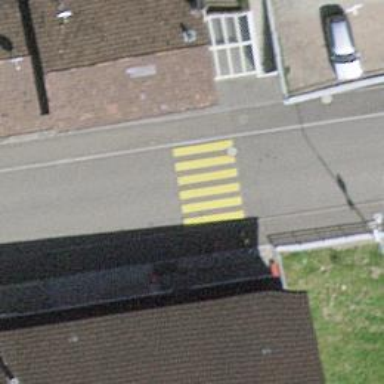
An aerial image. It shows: Marked zebra crossing on the road.